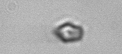
Label: Heterocapsa_rotundata